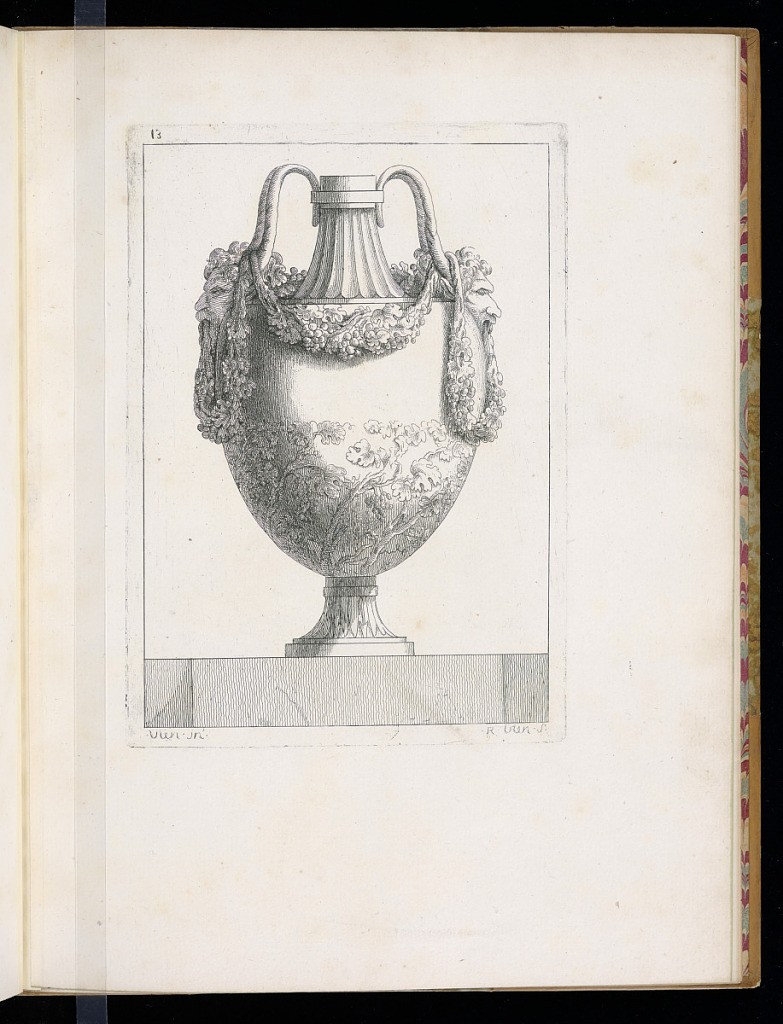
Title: Ornamental Vase Design
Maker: Joseph Marie Vien, French, 1716–1809
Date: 1760
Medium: Etching on laid paper
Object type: Print
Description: Double-handled vase with a thin, fluted neck. The handles terminate at mascarons places on the shoulder of the vase. A garland of grape vine is draped across the vase, connecting at each handle and at the mouth of each mascaron. The bottom of the vase is carved in low-relief with an organic formation of grape vines. The vase has a tapered foot and is elevated on a platform that extends to the edge of the image. The plate is signed and numbered.